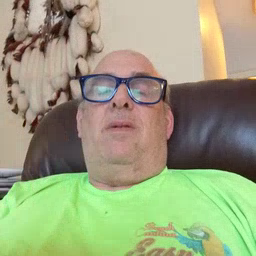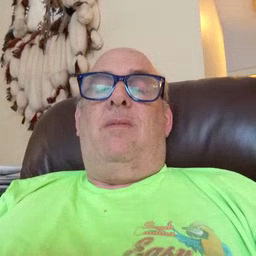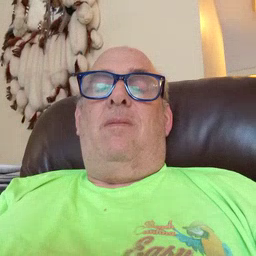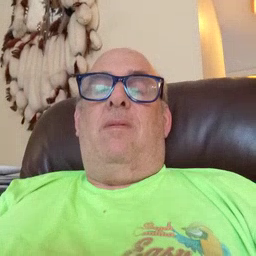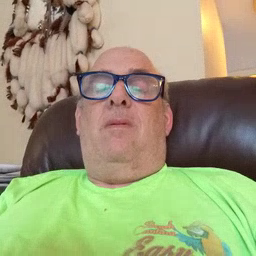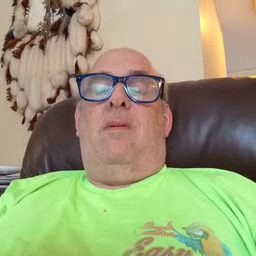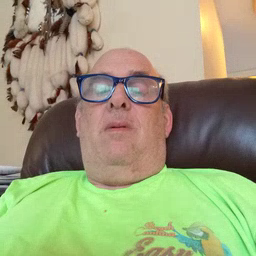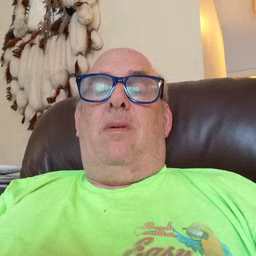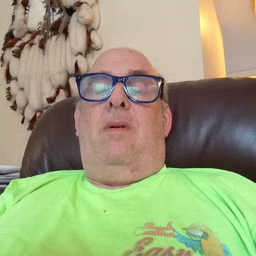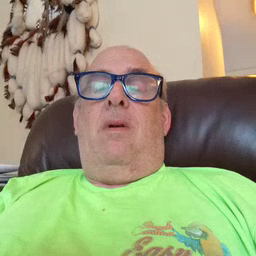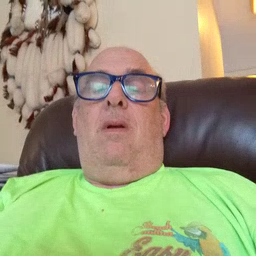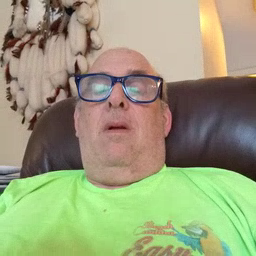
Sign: ride